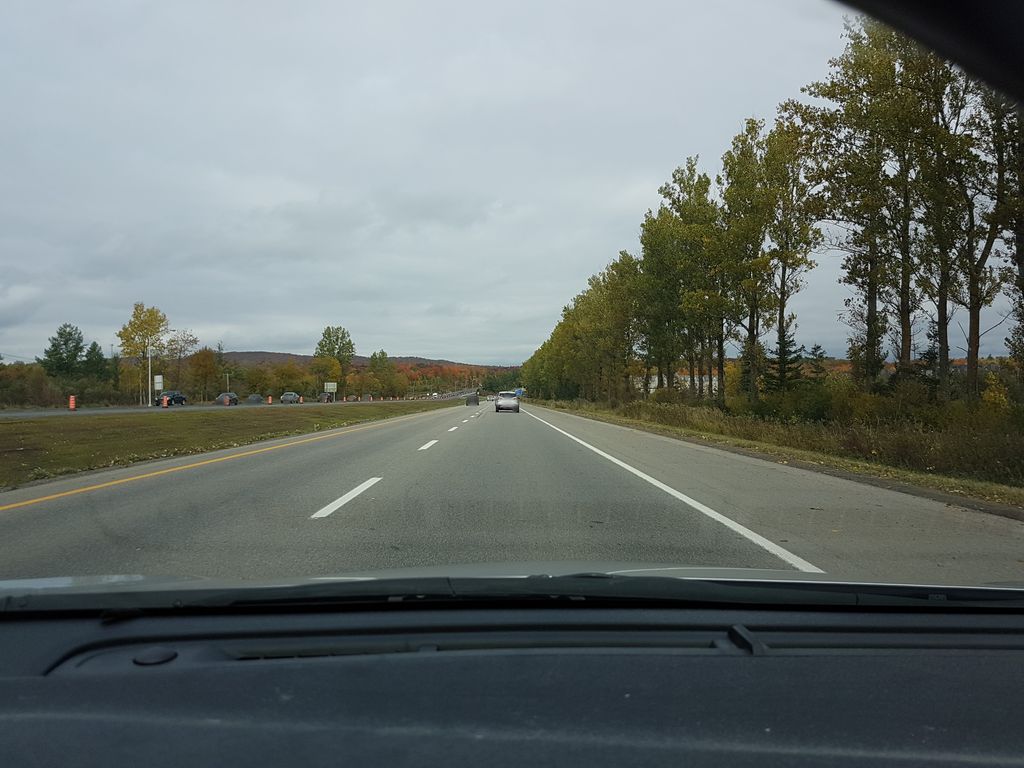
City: quebec_city